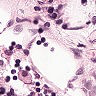
Metastatic tissue present: no